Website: home-depot
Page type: account-selection
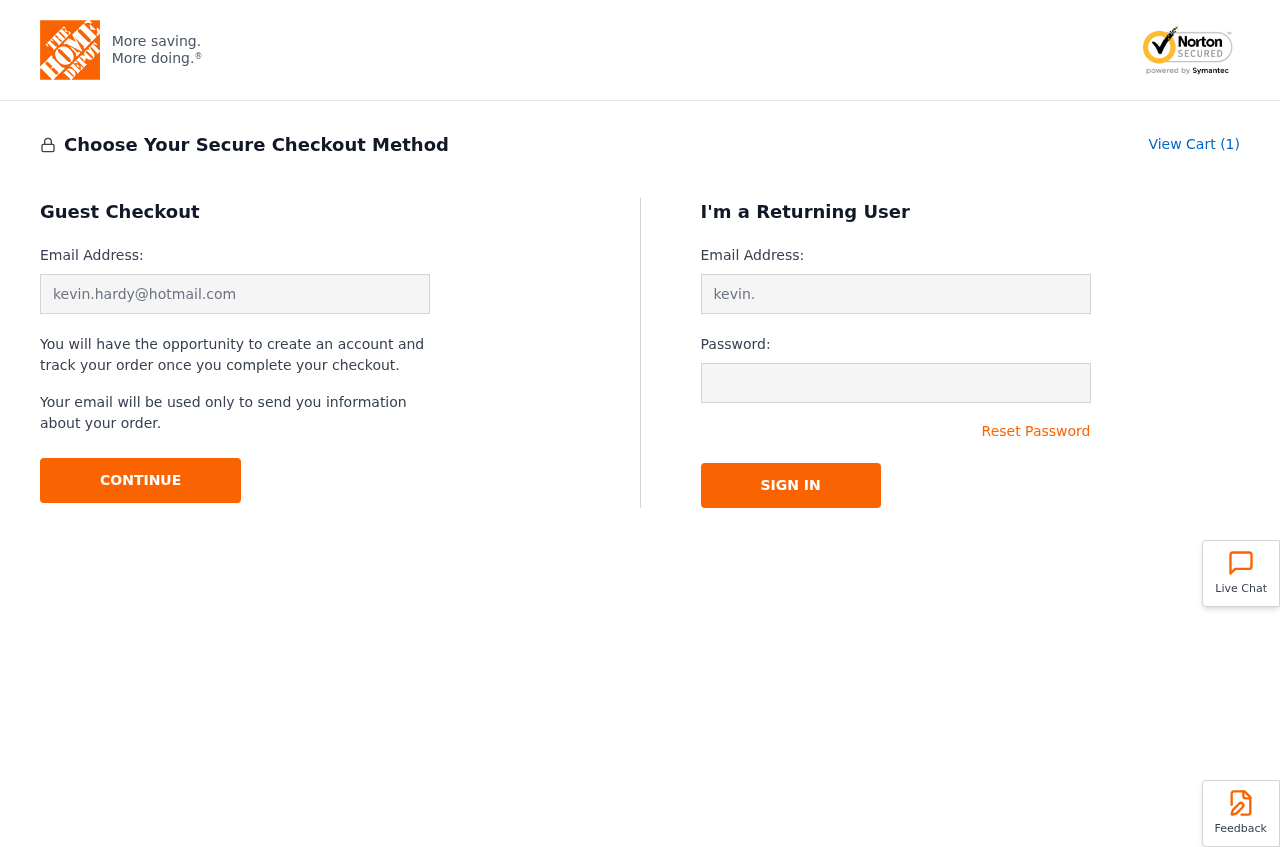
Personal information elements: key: PII_EMAIL
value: kevin.hardy@hotmail.com
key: PII_LOGIN_USERNAME
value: kevin.hardy
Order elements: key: ORDER_NUM_ITEMS
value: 1